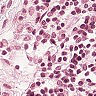
Metastatic tissue present: no